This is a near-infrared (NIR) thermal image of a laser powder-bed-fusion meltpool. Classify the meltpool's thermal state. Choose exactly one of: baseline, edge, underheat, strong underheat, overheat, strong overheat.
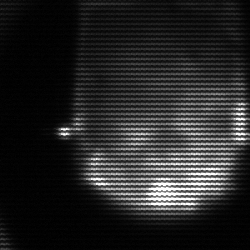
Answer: edge